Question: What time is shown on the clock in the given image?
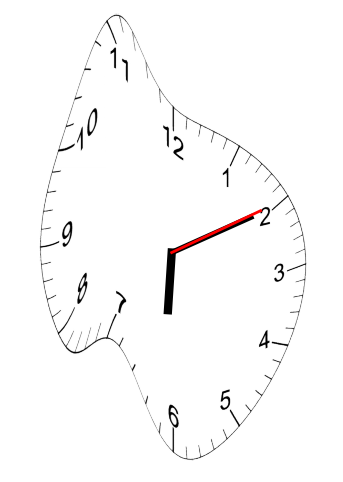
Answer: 06:10:10